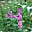
Label: 4